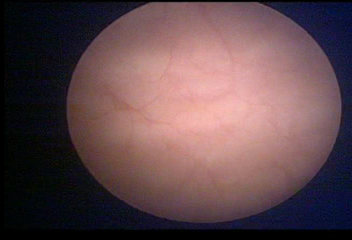
Modality: WLC
Class: Normal mucosa
Bladder cancer association: No